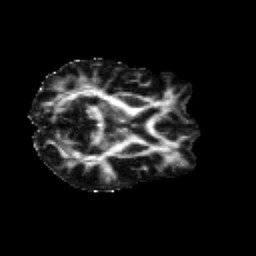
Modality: FA
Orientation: axial
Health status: healthy
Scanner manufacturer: siemens
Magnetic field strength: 3 T
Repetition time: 12 s
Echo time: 0.092 s